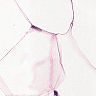
Metastatic tissue present: no